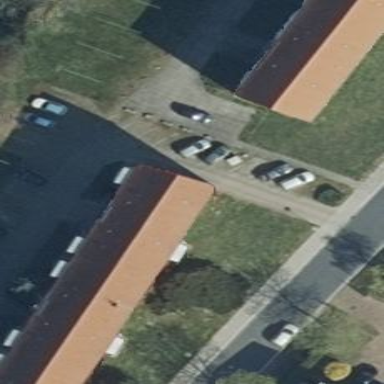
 belonging to apartments building. The orientation of the roof is along the structure."